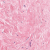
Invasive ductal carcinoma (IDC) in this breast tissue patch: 0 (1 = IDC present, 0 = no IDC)